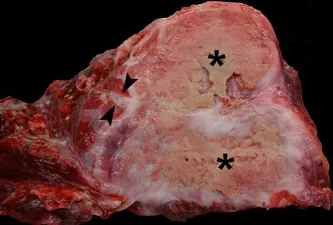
Photographs from gross post-mortem examination of an adult castrated male Vietnamese pot-bellied pig with acute dyspnea and lethargy. (B) On cut surface, the left lung lobe is markedly expanded by multifocal granulomas with dry yellow to tan caseonecrotic centers (*) surrounded by firm, smooth, pale tan, fibrous tissue that blends into adjacent pulmonary parenchyma. The interlobular septa of the adjacent lung are moderately expanded with edema (arrowheads).
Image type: medical_photograph (oral_photograph)